Question: I moved a set of ASPX pages to a different folder using <URL> Refactor->Move command.
<URL> we have:
> This refactoring helps move a class, a file, or a selection of classes
or files to another project or folder in solution. When executing the
move, ReSharper if necessary. Optionally, it
can according to the new location and distribute
classes being moved to separate files.
After moving those pages, all the links that reference CSS files got broken.
When I open an ASPX page in source view I get something like this:

I think that if it's offering a substitution it already knows where to look for the correct file.
The hint with an interrogation mark helps but I have to open each page and correct link by link.
Isn't there an automated way of correcting all the links with ReSharper 6.0? If the answer is negative, I think there should be such a feature implemented in the Move to Folder command.
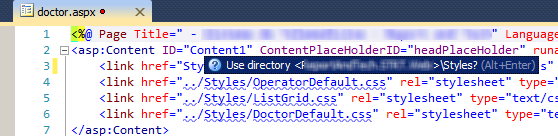
Answer: I am afraid, answer is negative.
Yep, prompted feature is good, not only for Move to Folder refactoring, but for general purpose (for example, cut&paste of files). We thought about it but postponed since UI is not clear (we need a way to indicate such file references, apply updates to them, and cancel, if necessary).